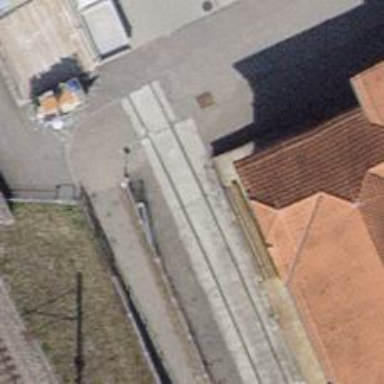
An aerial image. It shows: Disused railway yard with one track.